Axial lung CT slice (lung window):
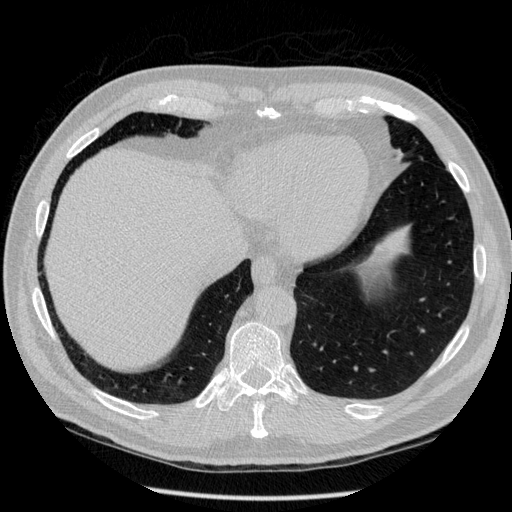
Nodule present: no